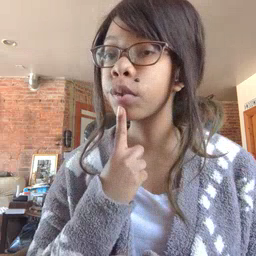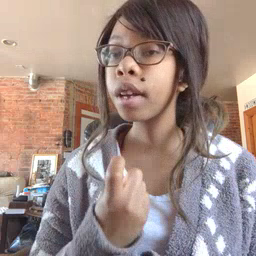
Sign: red